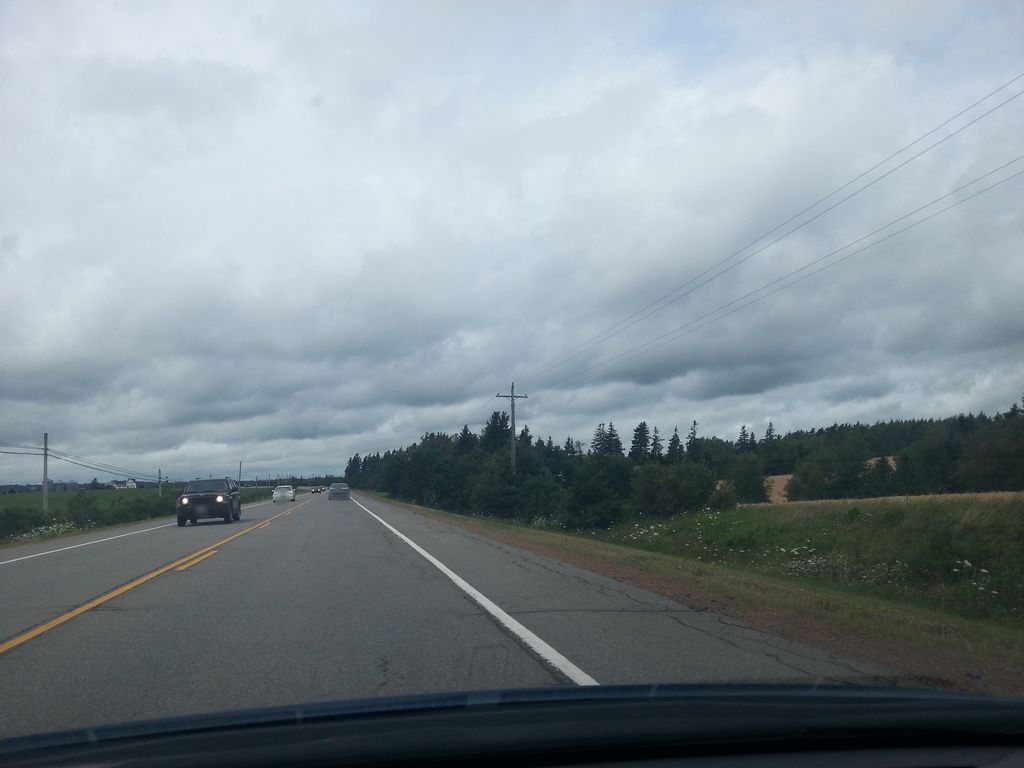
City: charlottetown